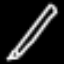
Label: pencil